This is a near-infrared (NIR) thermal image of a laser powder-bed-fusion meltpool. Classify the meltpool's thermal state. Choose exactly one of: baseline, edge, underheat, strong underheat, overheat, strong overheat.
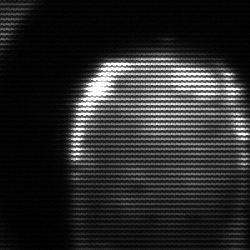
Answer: edge